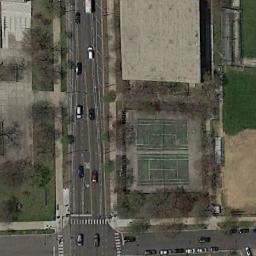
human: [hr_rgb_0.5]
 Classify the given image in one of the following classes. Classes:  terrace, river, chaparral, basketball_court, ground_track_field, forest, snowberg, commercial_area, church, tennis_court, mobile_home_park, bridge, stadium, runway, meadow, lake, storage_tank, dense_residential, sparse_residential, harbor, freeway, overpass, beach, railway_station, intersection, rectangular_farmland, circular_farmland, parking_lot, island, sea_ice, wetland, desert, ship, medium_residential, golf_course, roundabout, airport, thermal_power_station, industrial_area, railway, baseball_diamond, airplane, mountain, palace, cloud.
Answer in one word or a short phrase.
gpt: tennis_court